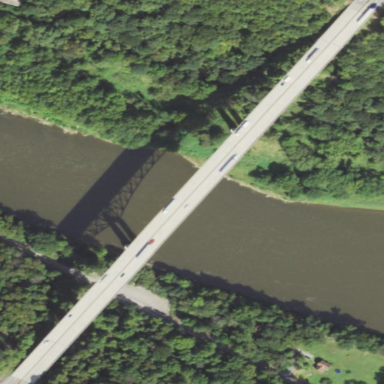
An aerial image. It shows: Man-made bridge.